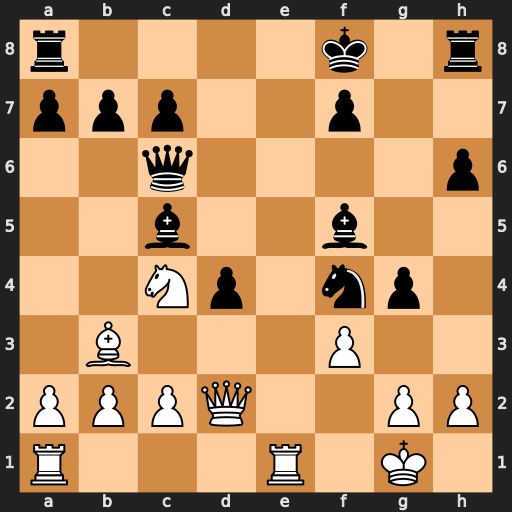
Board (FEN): r4k1r/ppp2p2/2q4p/2b2b2/2Np1np1/1B3P2/PPPQ2PP/R3R1K1
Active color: w
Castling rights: -
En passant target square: -
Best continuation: Qxf4 gxf3 Qxf5